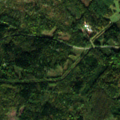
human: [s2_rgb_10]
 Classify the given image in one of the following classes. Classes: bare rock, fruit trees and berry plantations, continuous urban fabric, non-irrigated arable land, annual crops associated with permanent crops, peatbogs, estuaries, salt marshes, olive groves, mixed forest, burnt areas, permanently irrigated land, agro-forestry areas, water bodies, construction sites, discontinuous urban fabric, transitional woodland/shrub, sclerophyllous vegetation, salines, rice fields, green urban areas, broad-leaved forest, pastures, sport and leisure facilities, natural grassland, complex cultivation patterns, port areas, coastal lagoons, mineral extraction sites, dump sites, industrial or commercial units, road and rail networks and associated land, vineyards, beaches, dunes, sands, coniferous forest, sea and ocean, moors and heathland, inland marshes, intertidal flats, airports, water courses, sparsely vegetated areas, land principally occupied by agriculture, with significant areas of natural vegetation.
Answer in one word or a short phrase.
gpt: mixed forest, transitional woodland/shrub